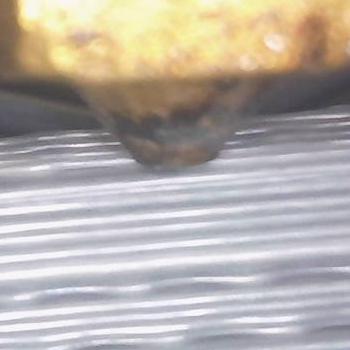
Flow rate: 49%